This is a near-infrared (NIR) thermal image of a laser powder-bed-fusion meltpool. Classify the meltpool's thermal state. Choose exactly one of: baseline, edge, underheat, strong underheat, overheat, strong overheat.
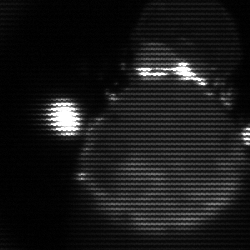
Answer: edge